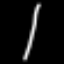
Label: line